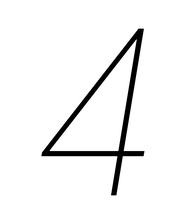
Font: Inter-Italic_Thin_Italic